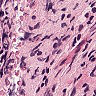
Metastatic tissue present: yes